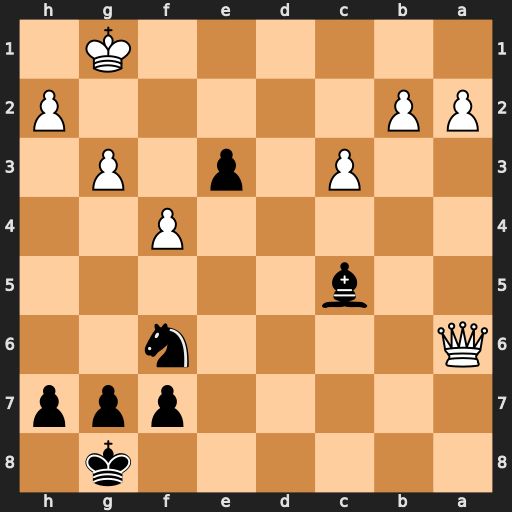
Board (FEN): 6k1/5ppp/Q4n2/2b5/5P2/2P1p1P1/PP5P/6K1
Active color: b
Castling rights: -
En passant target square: -
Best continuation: e2+ Kg2 e1=Q